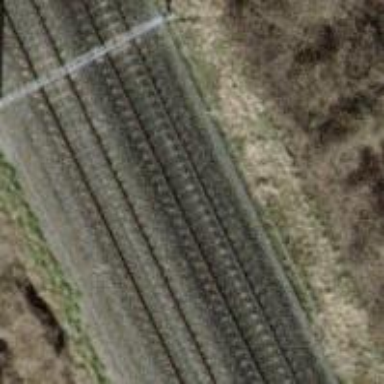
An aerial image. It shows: Single railway track with electrified contact line.